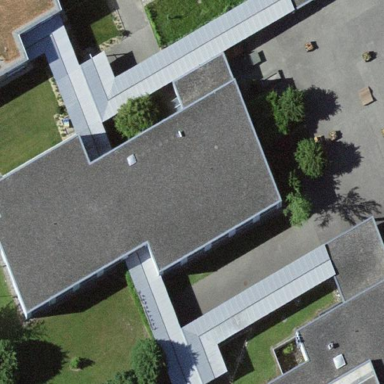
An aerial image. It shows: Flat-roofed school building.